九年级 · 组合几何学
如图, 已知 $\triangle A B C$, 点 $D$ 是 $B C$ 边中点, 且 $\angle A D C=\angle B A C$. 若 $B C=6, A C=(\quad)$

  （第 4 题）

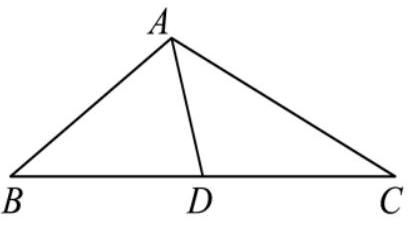
A. 3
  B. 4
  C. $4 \sqrt{2}$
  D. $3 \sqrt{2}$

答案: D
解析: 由点 $D$ 是 $B C$ 边中点, $B C=6$, 得 $B D=C D=\frac{1}{2} B C=3$, 再证明 $\triangle B A C \sim \triangle A D C$, 得到 $\frac{A C}{D C}=\frac{B C}{A C}$, 代入数值即可得到答案.

【详解】解: $\because$ 点 $D$ 是 $B C$ 边中点, $B C=6$,
$\therefore B D=C D=\frac{1}{2} B C=3$,

$\because \angle A D C=\angle B A C, \angle C=\angle C$,

$\therefore \triangle B A C \sim \triangle A D C$,

$\therefore \frac{A C}{D C}=\frac{B C}{A C}$,

$\therefore \frac{A C}{3}=\frac{6}{A C}$,

$\therefore A C^{2}=18$,

$\therefore A C=3 \sqrt{2}$ (负值舍去),

故选: D

【点睛】此题考查了相似三角形的判定和性质, 熟练掌握相似三角形的判定是解题的关键.